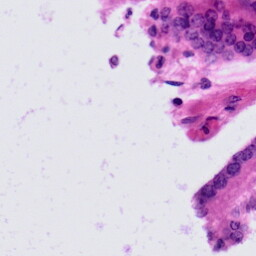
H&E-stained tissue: Prostate